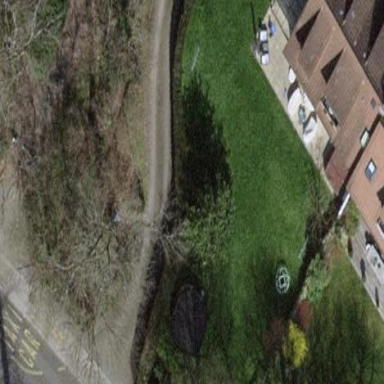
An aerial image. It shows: Garden surrounded by fence.